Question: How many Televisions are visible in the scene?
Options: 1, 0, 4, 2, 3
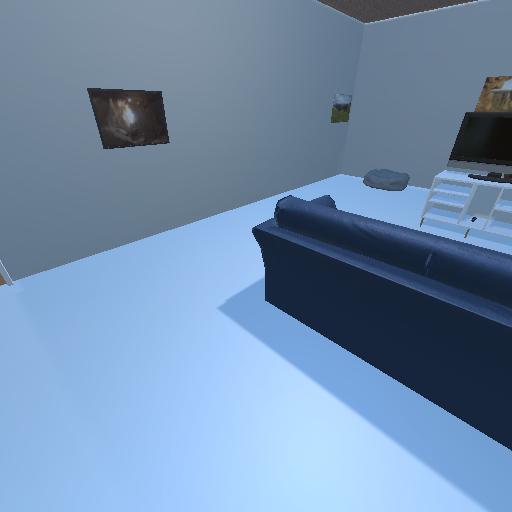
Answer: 1